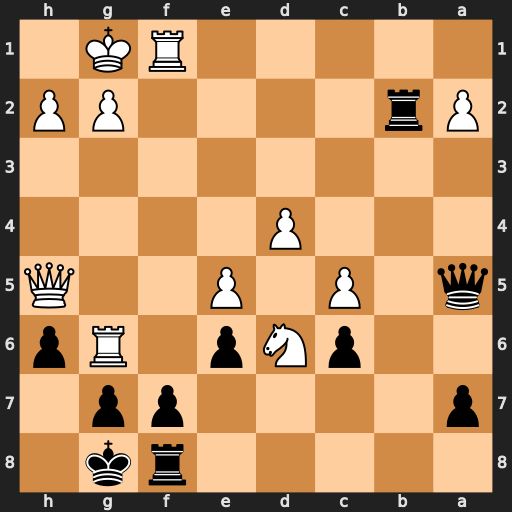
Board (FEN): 5rk1/p4pp1/2pNp1Rp/q1P1P2Q/3P4/8/Pr4PP/5RK1
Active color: b
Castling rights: -
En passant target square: -
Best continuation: fxg6 Rxf8+ Kxf8 Qf3+ Kg8